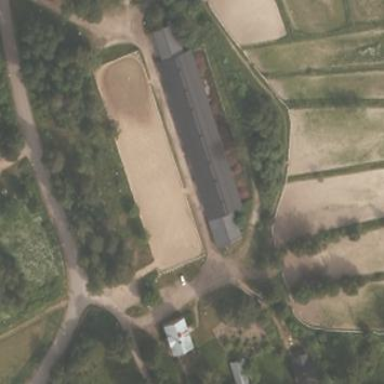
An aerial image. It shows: Equestrian pitch used for leisure and sports activities.